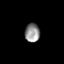
Tissue: prostate
Cell type: T cells
Senescence score: 0.7461
Nuclear area (px): 274
Mean DAPI intensity: 142.172